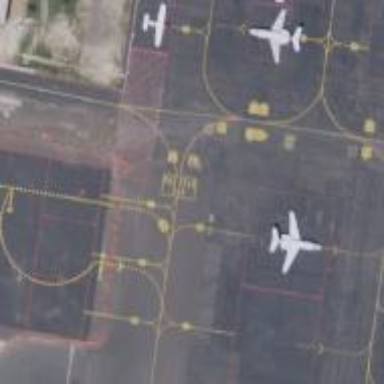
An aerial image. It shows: View of taxiway at the airport.